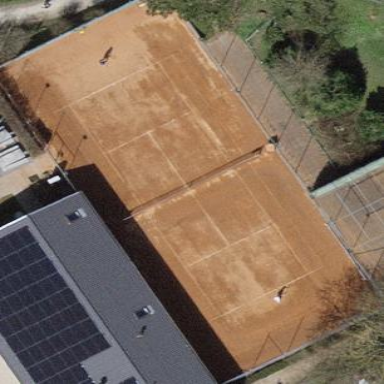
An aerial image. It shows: Tennis court on pitch designated for leisure land.